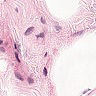
Metastatic tissue present: no